Aerial crown-view tile of a tropical tree (Barro Colorado Island, Panama), acquired 20250915:
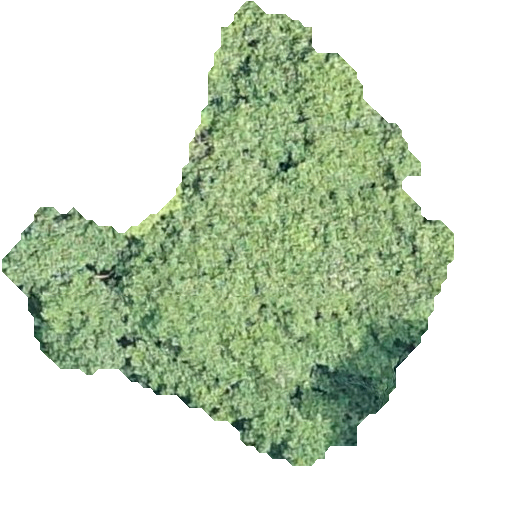
Species: Hieronyma alchorneoides
GBIF accepted scientific name: Hieronyma alchorneoides
Crown area: 160.576 m²